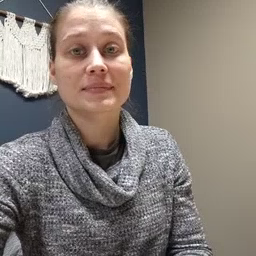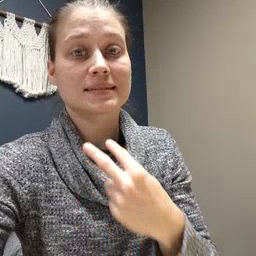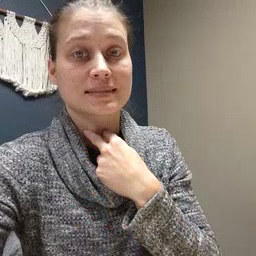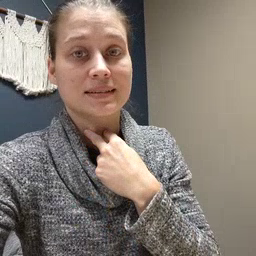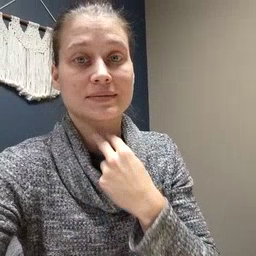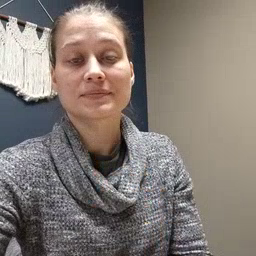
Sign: stuck